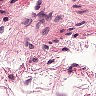
Metastatic tissue present: no